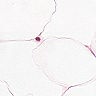
Metastatic tissue present: no